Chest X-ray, PA view. Patient: 47 years old, sex F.
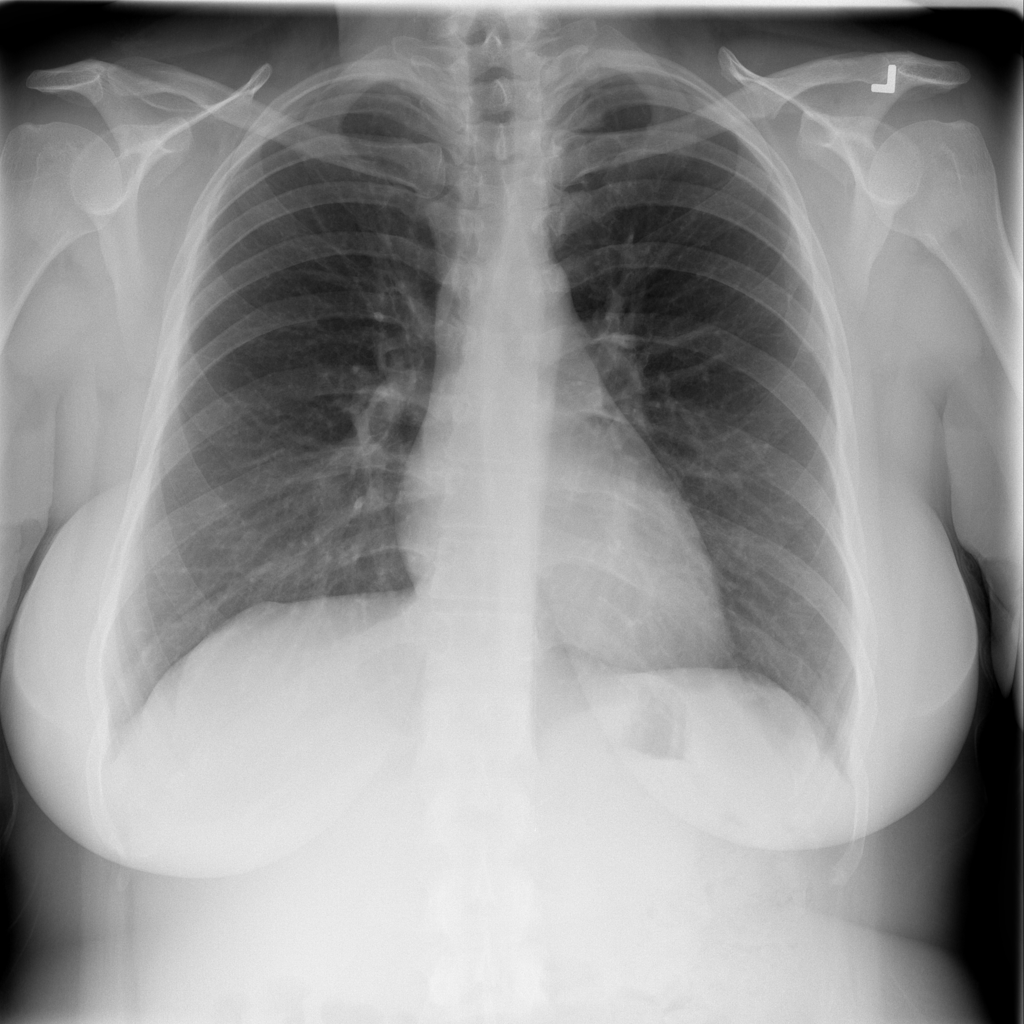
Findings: No Finding